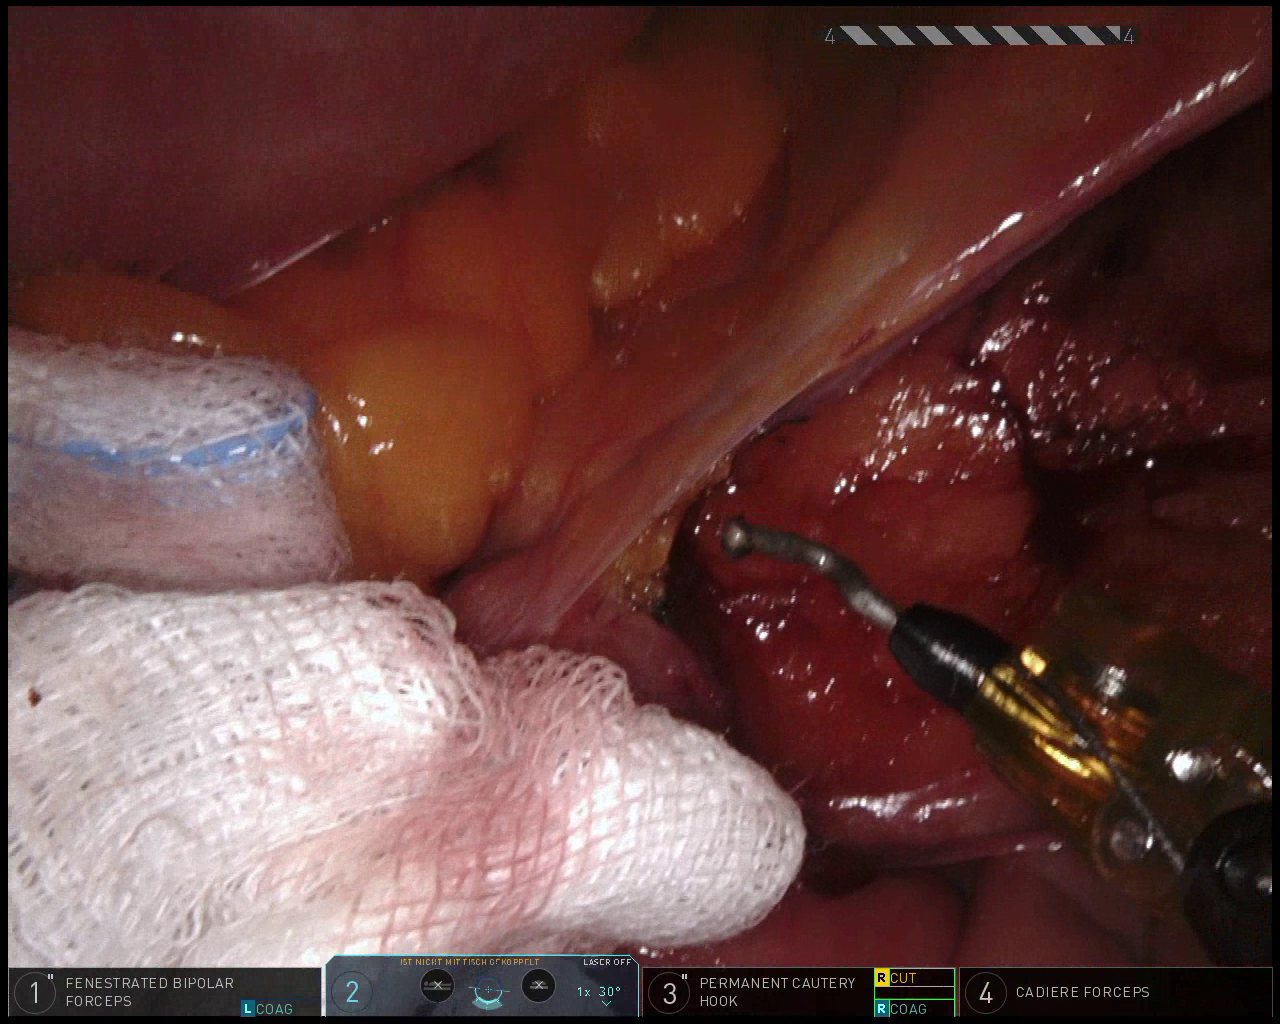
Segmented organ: small_intestine
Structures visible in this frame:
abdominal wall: no
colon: yes
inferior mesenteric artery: no
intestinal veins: yes
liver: no
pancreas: no
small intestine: yes
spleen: no
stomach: no
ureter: no
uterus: no
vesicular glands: no